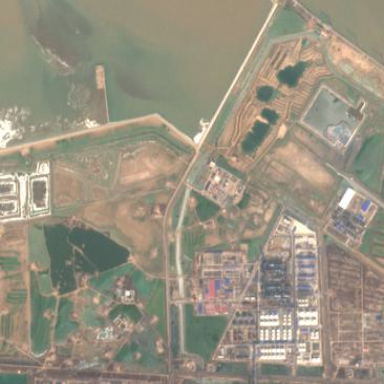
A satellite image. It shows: Industrial area dedicated to petrochemical activities.